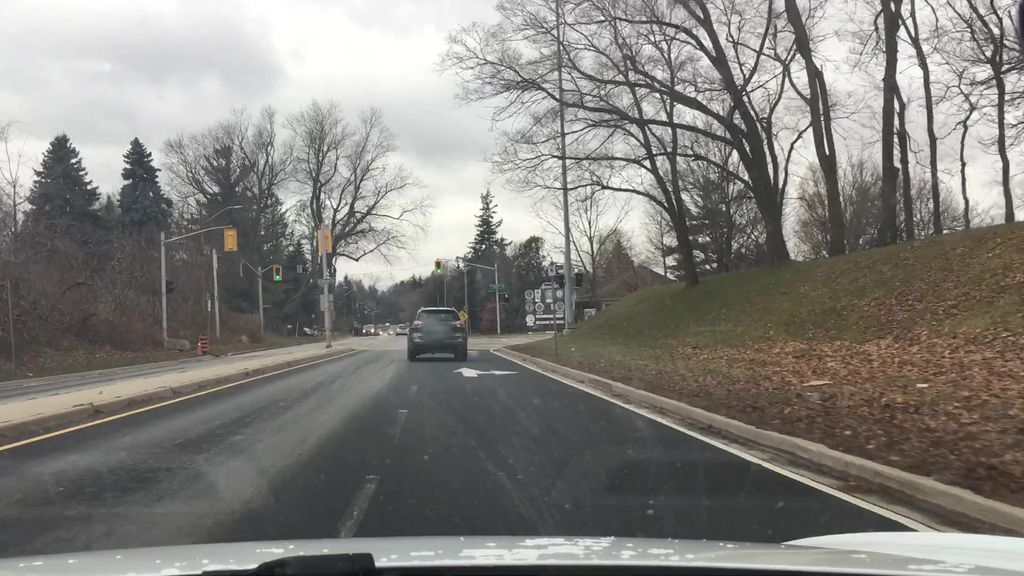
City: hamilton